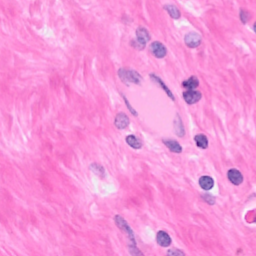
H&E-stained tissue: Breast